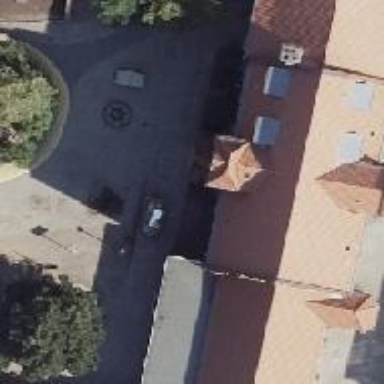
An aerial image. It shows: School building with gabled roof.